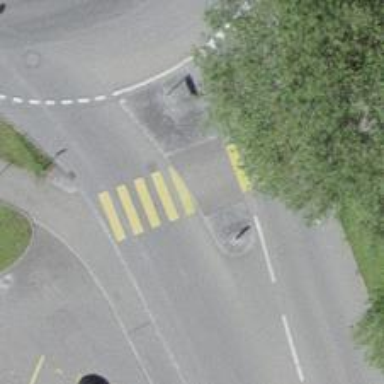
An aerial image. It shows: Footway.